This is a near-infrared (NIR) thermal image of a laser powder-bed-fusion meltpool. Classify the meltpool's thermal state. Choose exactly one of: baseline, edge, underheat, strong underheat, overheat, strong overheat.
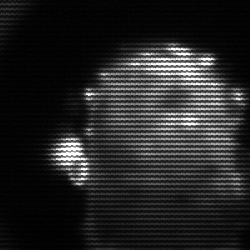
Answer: baseline